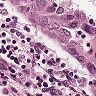
Metastatic tissue present: yes